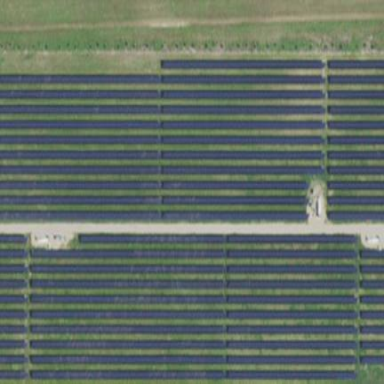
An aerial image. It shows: Solar power plant.